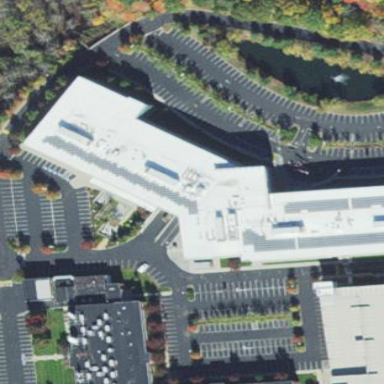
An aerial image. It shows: Parking area with surface.